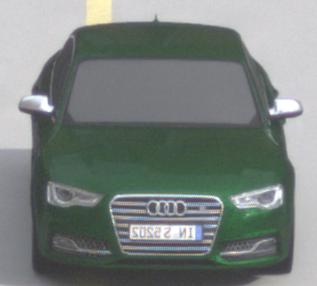
Make: Audi
Model: S5
Detailed model: F5
Model produced from: 2016
Model produced until: 2019
Doors: 2
Color: green
Road condition: dry road
Daytime: morning or afternoon
Contrast: low contrast